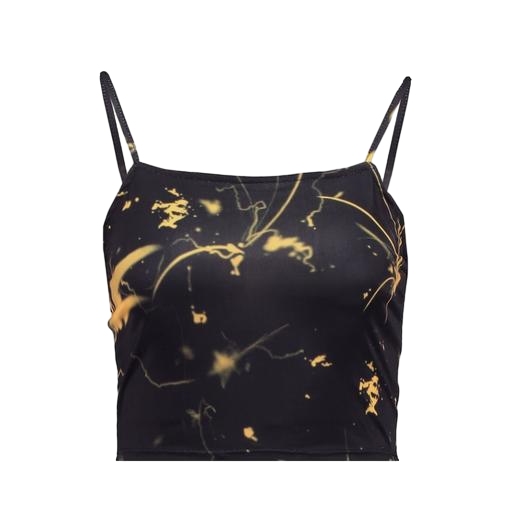
dark printed tank top, printed tank top, dark crop top, white background